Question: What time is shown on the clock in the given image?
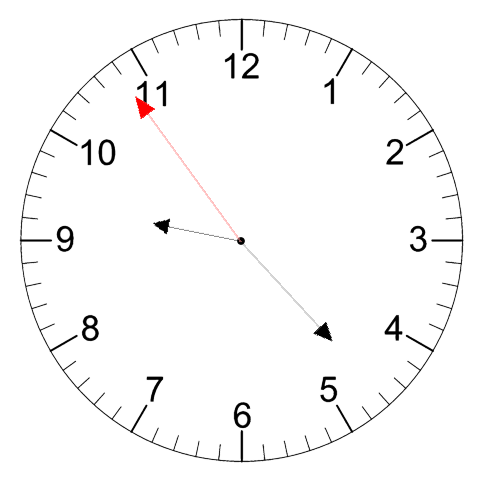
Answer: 09:22:54